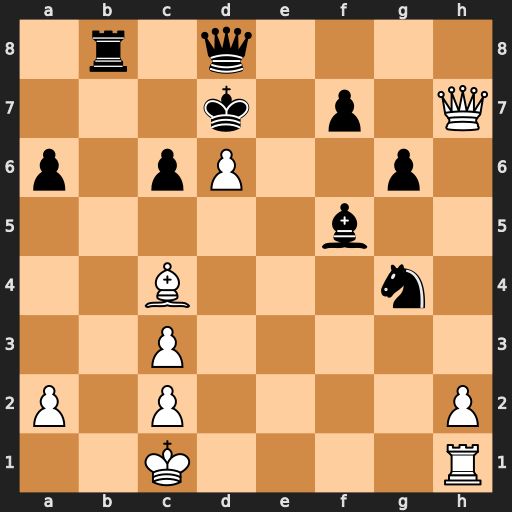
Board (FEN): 1r1q4/3k1p1Q/p1pP2p1/5b2/2B3n1/2P5/P1P4P/2K4R
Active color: w
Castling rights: -
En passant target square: -
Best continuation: Qxf7+ Kxd6 Rd1+ Kc5 Rxd8